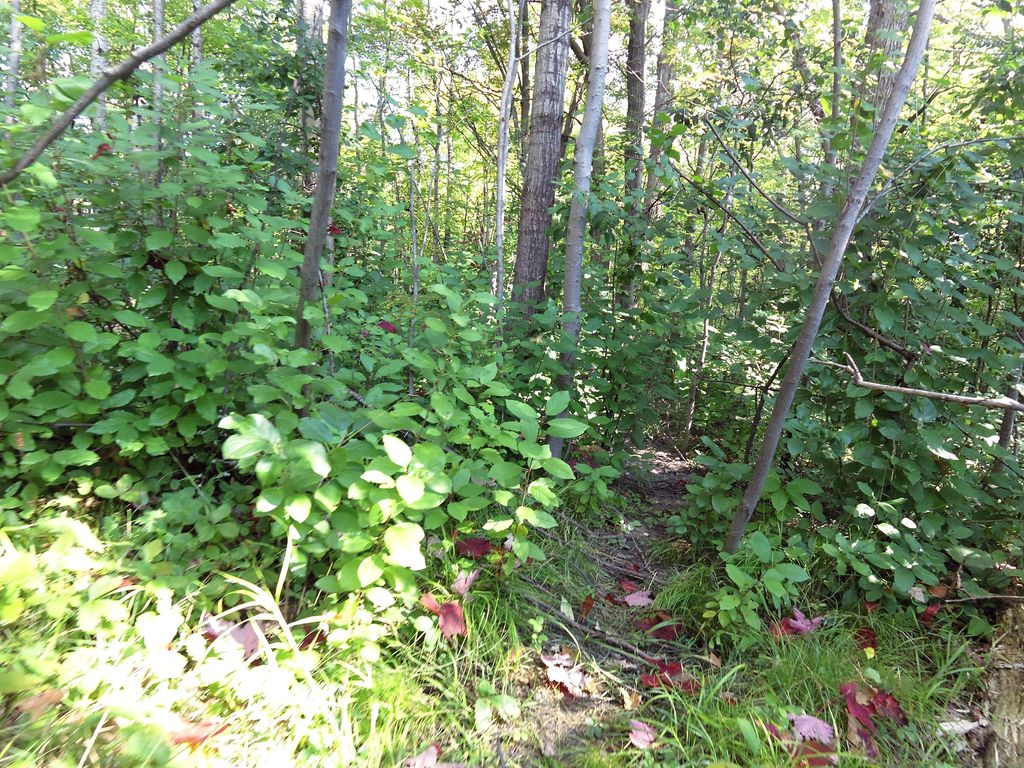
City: ottawa-gatineau